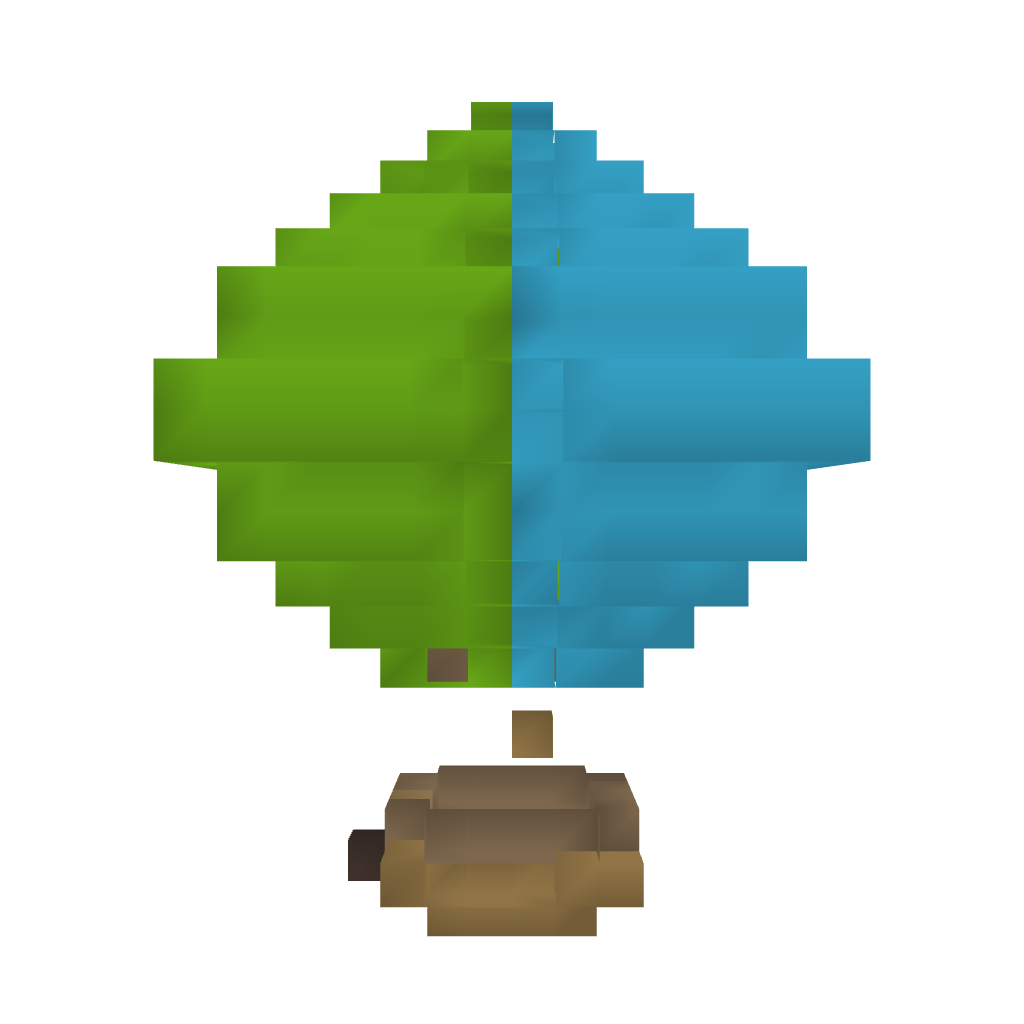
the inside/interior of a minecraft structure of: Hot air balloon